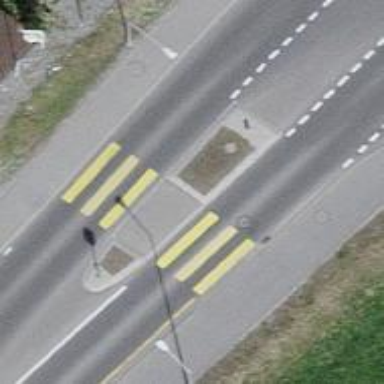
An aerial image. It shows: Footway that serves as traffic island.